Current action and preconditions to check: path_clear

Your task: For each precondition in the list above, predict whether it will hold at this action.

Consider the current scene as observed from the mobile robot's camera, and analyze the predicted future states of all dynamic agents (e.g., people, animals, vehicles, or any moving entities) within the NEXT SECOND.

IMPORTANT: Only answer "very likely" if you are absolutely certain—based on strong, clear evidence—that a dynamic agent will violate the precondition in the predicted future state. Do NOT answer "very likely" for unlikely, ambiguous, or low-probability risks.

Ask yourself for each precondition: Is there a high probability, with clear and convincing evidence, that the predicted future states of any dynamic agent will interfere with the predicted future state of the currently executing action within the NEXT SECOND, causing that precondition to fail?

Assess the risk level based on these predictions. Use "likely" or "very likely" if motions create a clear risk of interference.

Use "neutral" or "improbable" if agents are nearby but their predicted paths are clearly diverging or non-conflicting.

Failure Risk Categories: "very improbable", "improbable", "neutral", "likely", "very likely"

Answer Format: Output ONLY the probability_of_failure value from these categories: "very improbable", "improbable", "neutral", "likely", "very likely"

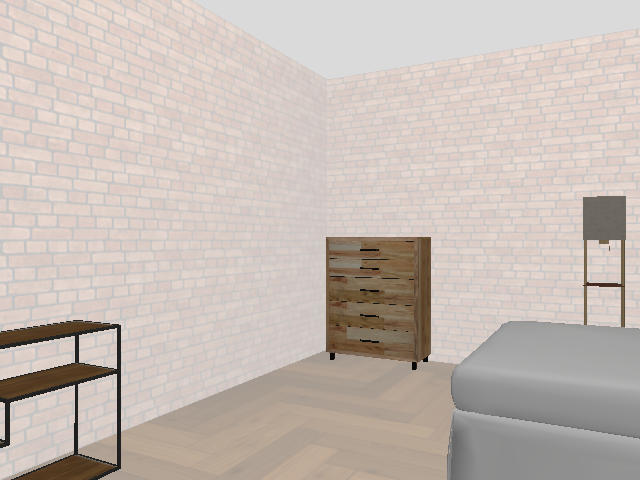

Answer: very improbable